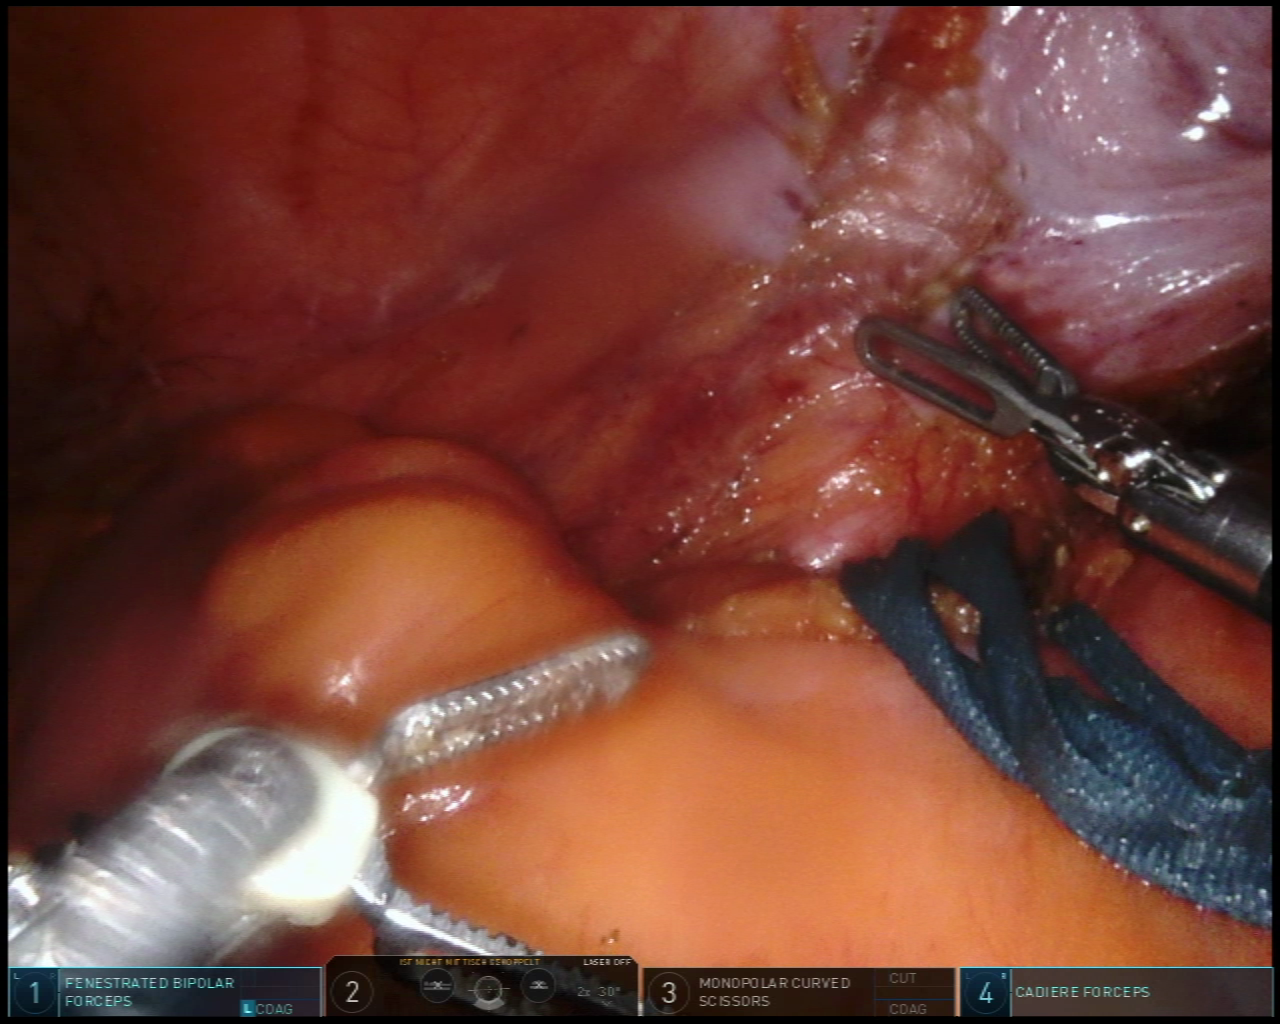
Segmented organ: ureter
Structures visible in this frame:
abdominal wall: yes
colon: yes
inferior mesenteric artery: no
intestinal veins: no
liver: no
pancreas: no
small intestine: no
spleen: no
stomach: no
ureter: yes
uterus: no
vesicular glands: no